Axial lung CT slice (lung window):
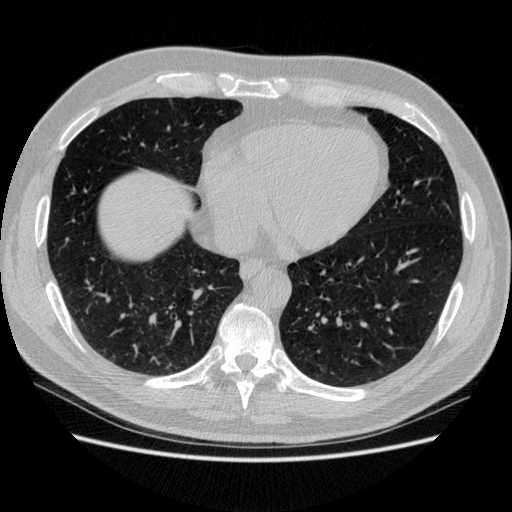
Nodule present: no